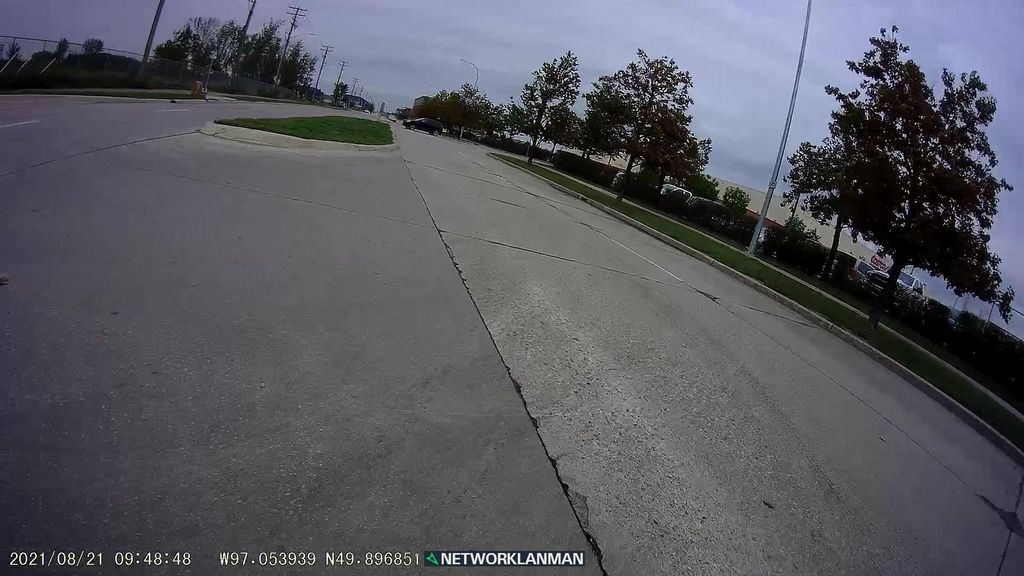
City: winnipeg